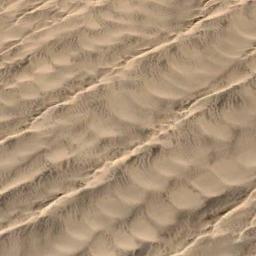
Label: desert